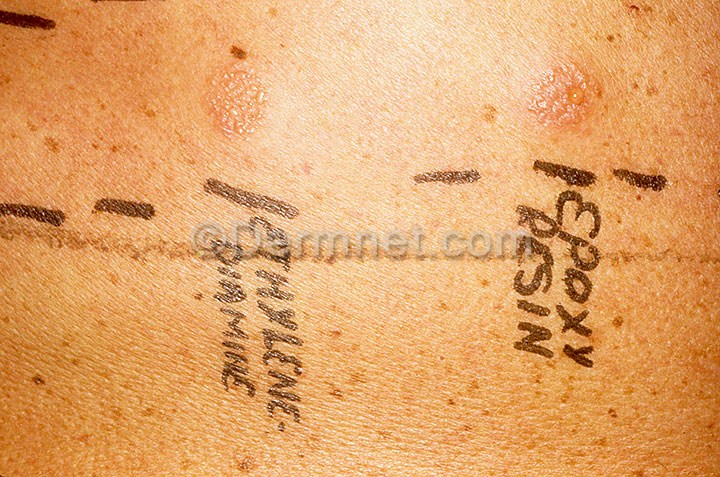
Disease: Poison Ivy Photos and other Contact Dermatitis